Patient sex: F
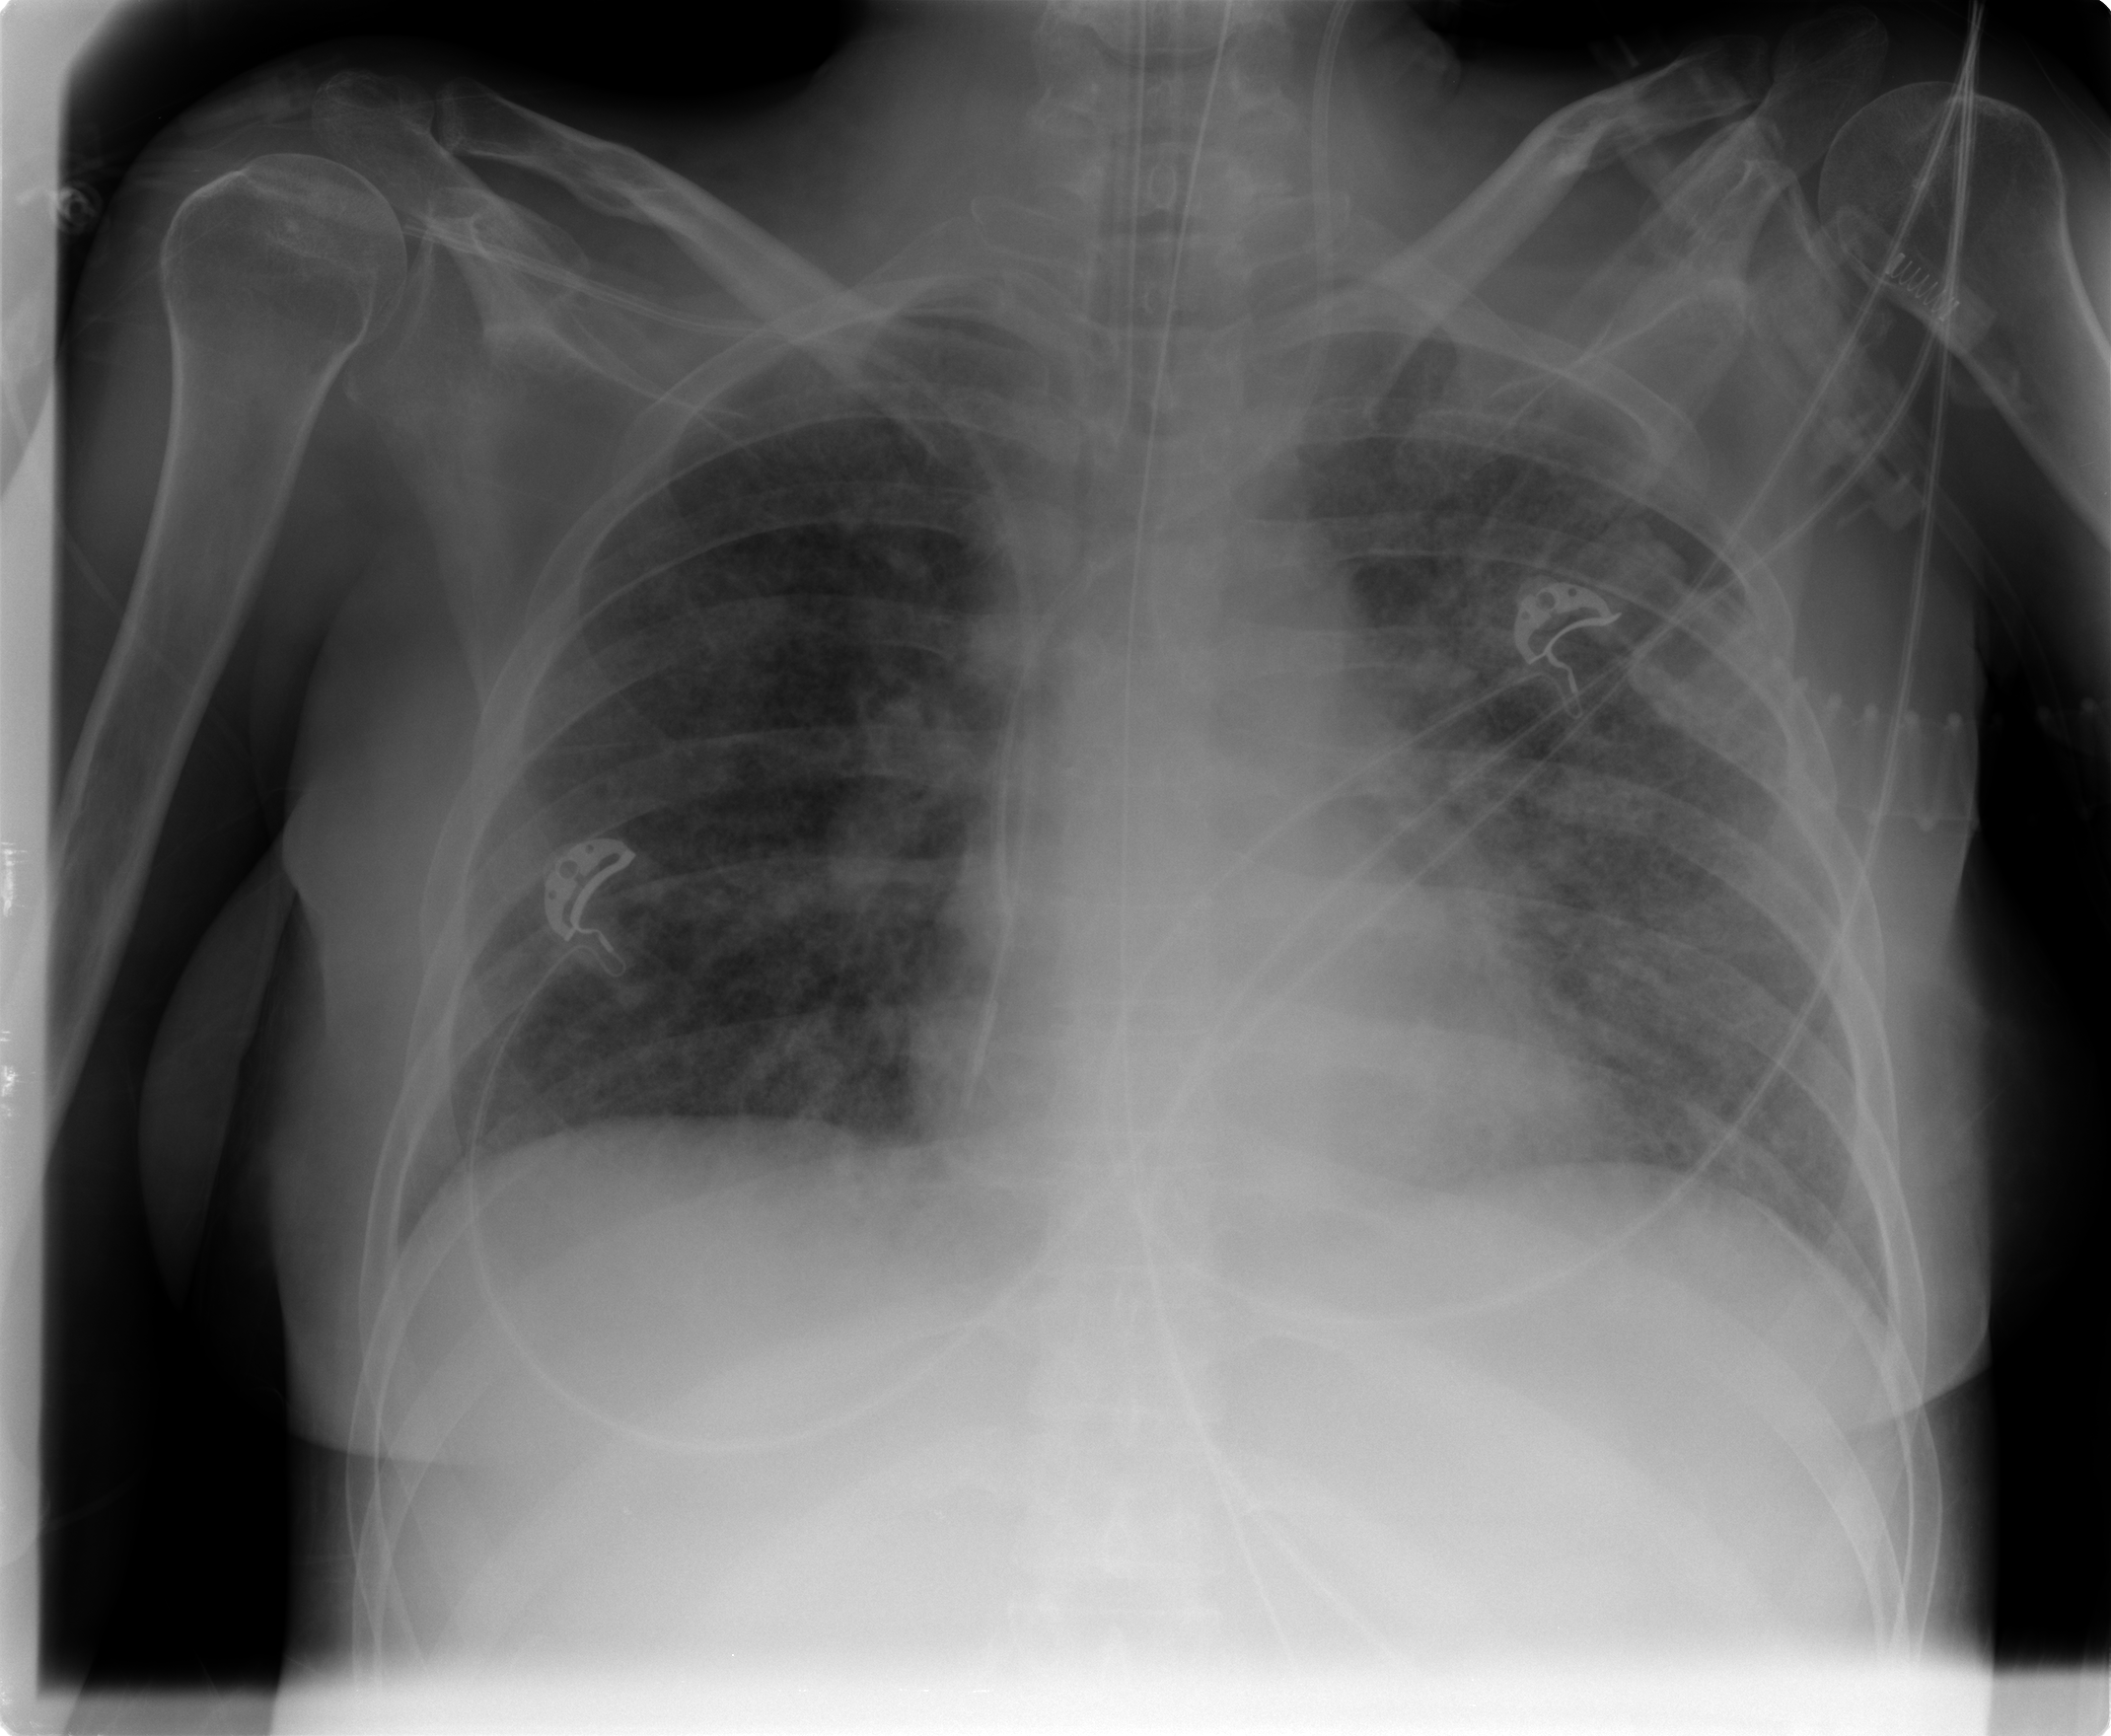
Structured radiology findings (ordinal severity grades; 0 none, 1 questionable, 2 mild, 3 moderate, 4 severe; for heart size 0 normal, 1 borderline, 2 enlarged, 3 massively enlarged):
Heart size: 0
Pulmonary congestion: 1
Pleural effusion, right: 0
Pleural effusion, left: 0
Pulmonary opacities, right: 1
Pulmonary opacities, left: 2
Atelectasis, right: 1
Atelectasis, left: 2